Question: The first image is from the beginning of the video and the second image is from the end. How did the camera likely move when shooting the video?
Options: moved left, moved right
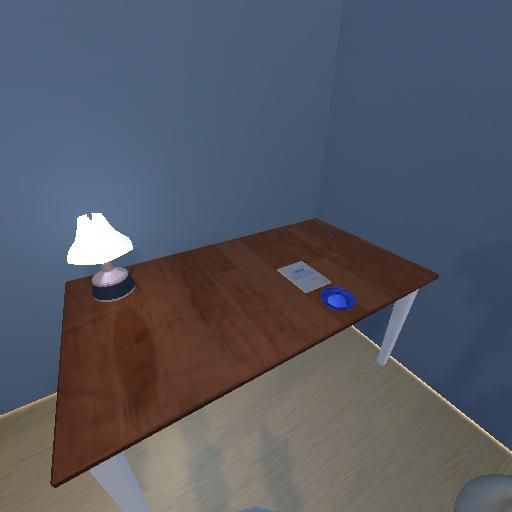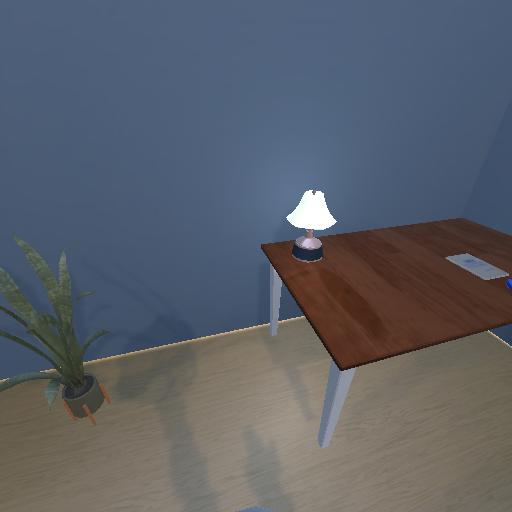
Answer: moved left